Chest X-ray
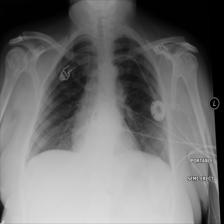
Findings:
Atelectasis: negative
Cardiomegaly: negative
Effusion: negative
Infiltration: negative
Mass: negative
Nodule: negative
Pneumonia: negative
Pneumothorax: negative
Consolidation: negative
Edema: negative
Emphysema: negative
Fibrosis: negative
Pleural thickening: negative
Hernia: negative